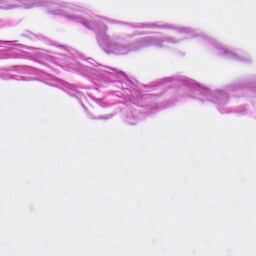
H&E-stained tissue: Skin